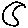
Label: moon